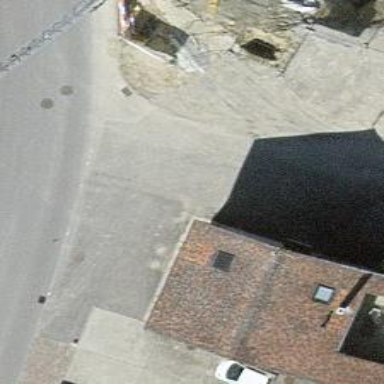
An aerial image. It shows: Detached building with gabled roof.